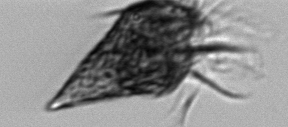
Label: Strombidium_wulffi